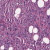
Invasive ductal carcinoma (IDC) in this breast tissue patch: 1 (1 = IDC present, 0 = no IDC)